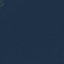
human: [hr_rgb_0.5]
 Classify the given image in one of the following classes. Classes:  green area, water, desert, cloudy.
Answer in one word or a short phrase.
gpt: water